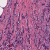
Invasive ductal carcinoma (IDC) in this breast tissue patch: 1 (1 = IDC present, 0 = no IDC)